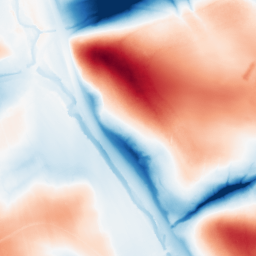
Category: classical
Decomposition family: gaussian_anisotropic
Decomposition parameters: sigma_x: 2
sigma_y: 50
Upsampling method: lanczos
Upsampling parameters: scale: 4
Upsampling scale: 4